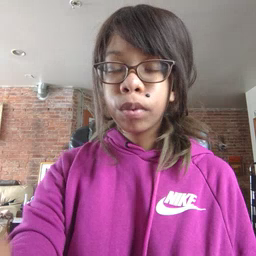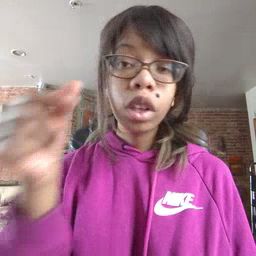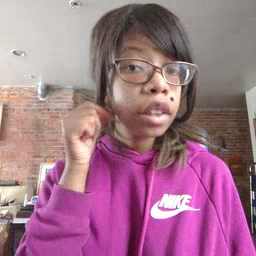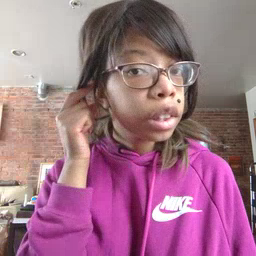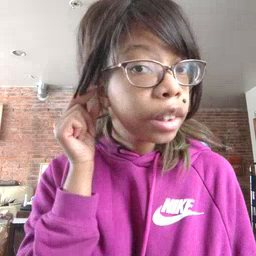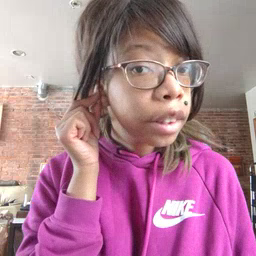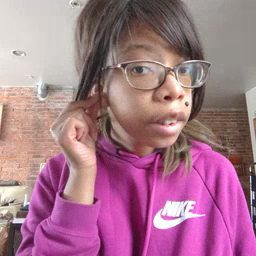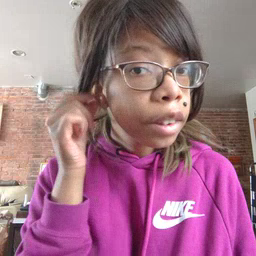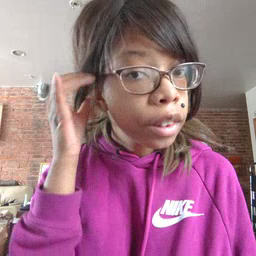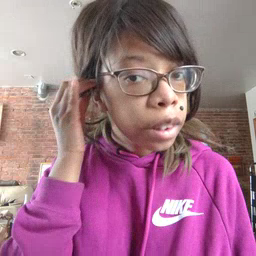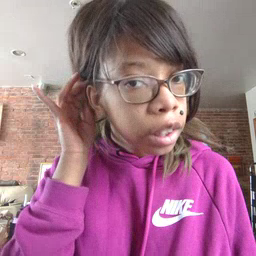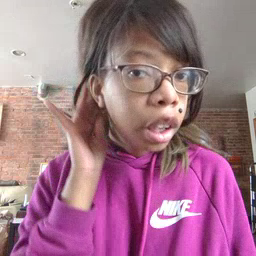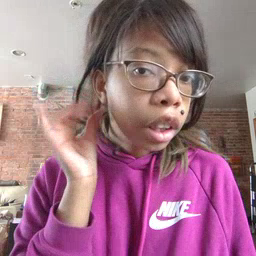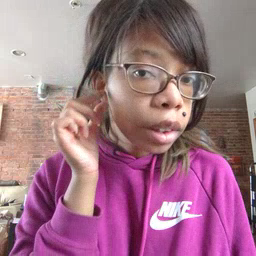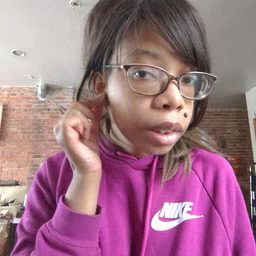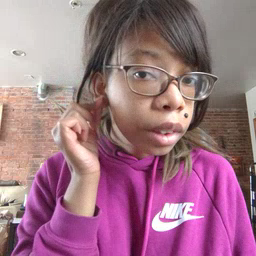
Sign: ear